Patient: sex M, age 36
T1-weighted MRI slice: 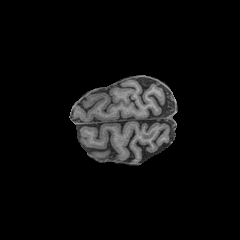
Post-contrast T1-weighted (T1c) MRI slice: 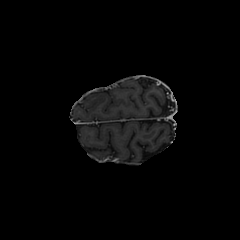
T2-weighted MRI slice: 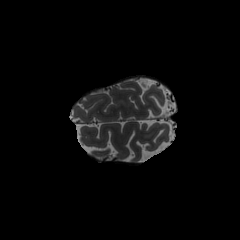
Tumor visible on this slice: no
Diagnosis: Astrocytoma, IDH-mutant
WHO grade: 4